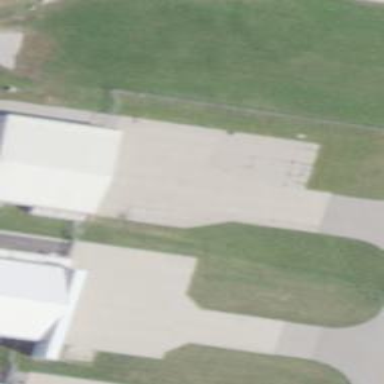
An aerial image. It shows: Apron at the airport.